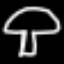
Label: mushroom